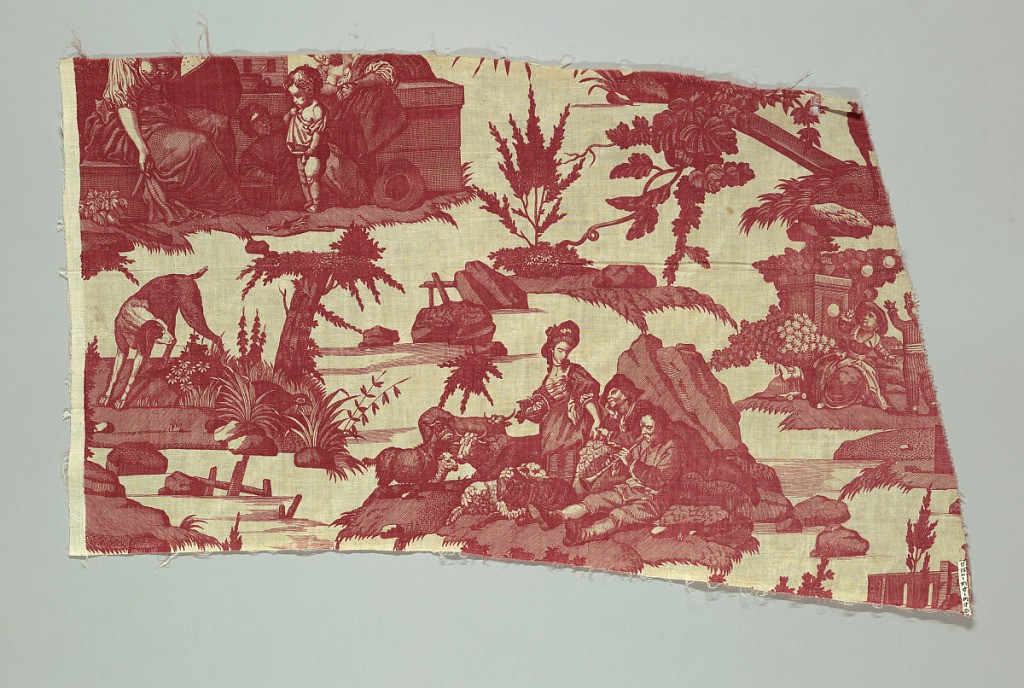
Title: Dites Merci
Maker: Meillier et Cie
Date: ca. 1798
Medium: cotton Technique: printed by engraved copper plate on plain weave
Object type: Textile
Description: "Dites Merci" country scenes. Printed in red on white. From the factory of J. D. Meillier et Cie. (1792-1826). Cf. Clouzot, Histoire de la Manufacture de Jouy, etc., Paris, 1928, pl. 52.